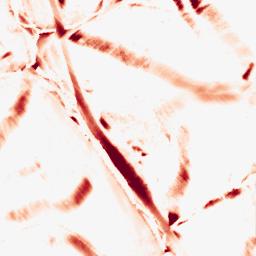
Category: morphological
Decomposition family: morphological_diamond
Decomposition parameters: operation: opening
radius: 15
Upsampling method: cubic_mitchell
Upsampling parameters: scale: 4
Upsampling scale: 4